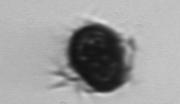
Label: Mesodinium